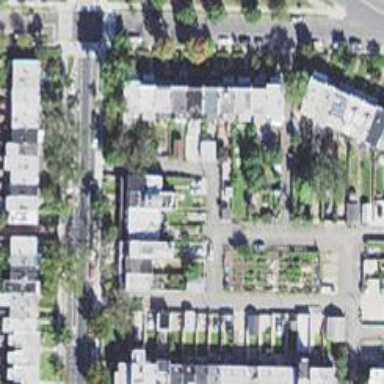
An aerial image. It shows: Alleyway designated as service road.